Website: lowes
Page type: payment
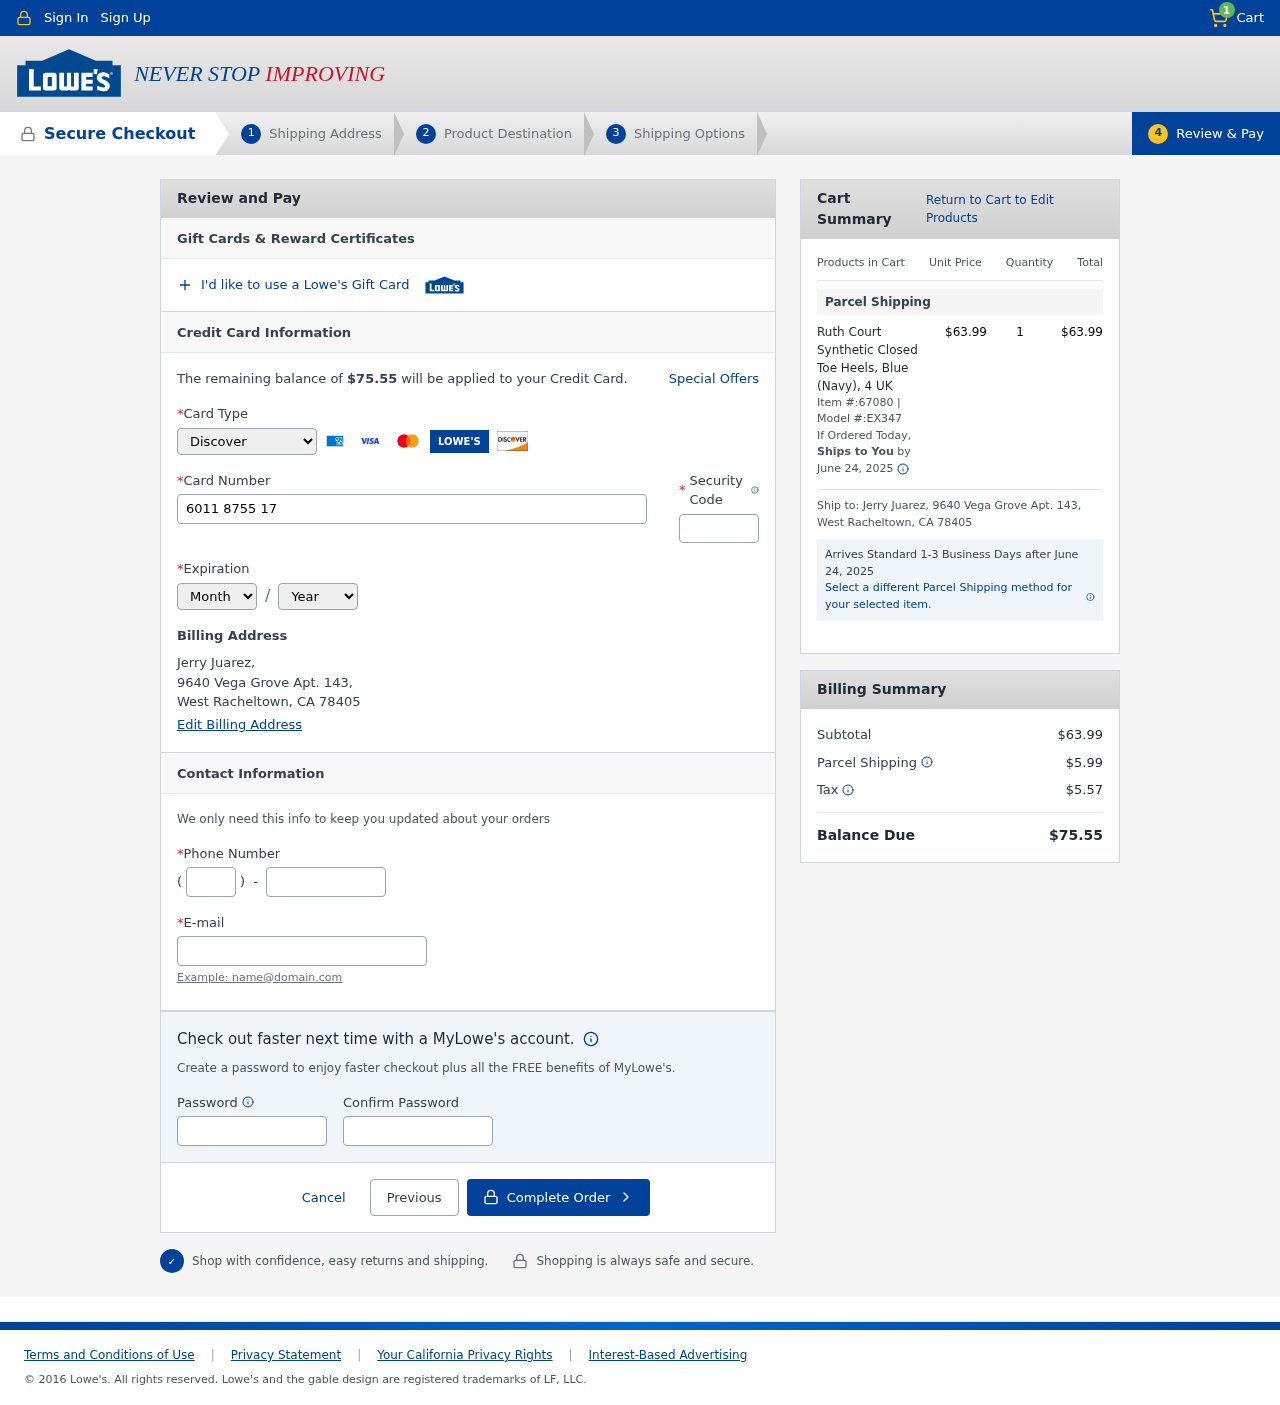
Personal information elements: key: PII_CARD_CVV
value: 936
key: PII_CARD_EXPIRY_MONTH
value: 01
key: PII_CARD_EXPIRY_YEAR
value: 26
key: PII_CARD_NUMBER
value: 6011 8755 1761 9317
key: PII_CARD_TYPE
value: Discover
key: PII_CITY_STATE_ZIP
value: West Racheltown, CA 78405
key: PII_EMAIL
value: jerry.juarez@hotmail.com
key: PII_FULLNAME
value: Jerry Juarez,
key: PII_PHONE
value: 4986685216
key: PII_PHONE_AREA
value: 498
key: PII_STREET
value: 9640 Vega Grove Apt. 143,
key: PII_FULLNAME2
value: Jerry Juarez
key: PII_STREET2
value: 9640 Vega Grove Apt. 143
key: PII_CITY_STATE_ZIP2
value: West Racheltown, CA 78405
Product elements: key: PRODUCT1_NAME
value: Ruth Court Synthetic Closed Toe Heels, Blue (Navy), 4 UK
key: PRODUCT1_PRICE
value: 63.99
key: PRODUCT1_QUANTITY
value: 1
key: PRODUCT1_ITEM
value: Item #:67080
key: PRODUCT1_MODEL
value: Model #:EX347
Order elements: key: ORDER_NUM_ITEMS
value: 1
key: ORDER_TOTAL
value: $75.55
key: ORDER_SHIPPING_DATE
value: June 24, 2025
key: ORDER_SUBTOTAL
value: $63.99
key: ORDER_SHIPPING_DATE2
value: June 24, 2025
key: ORDER_SHIPPING_COST
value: $5.99
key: ORDER_TAX
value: $5.57